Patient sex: M
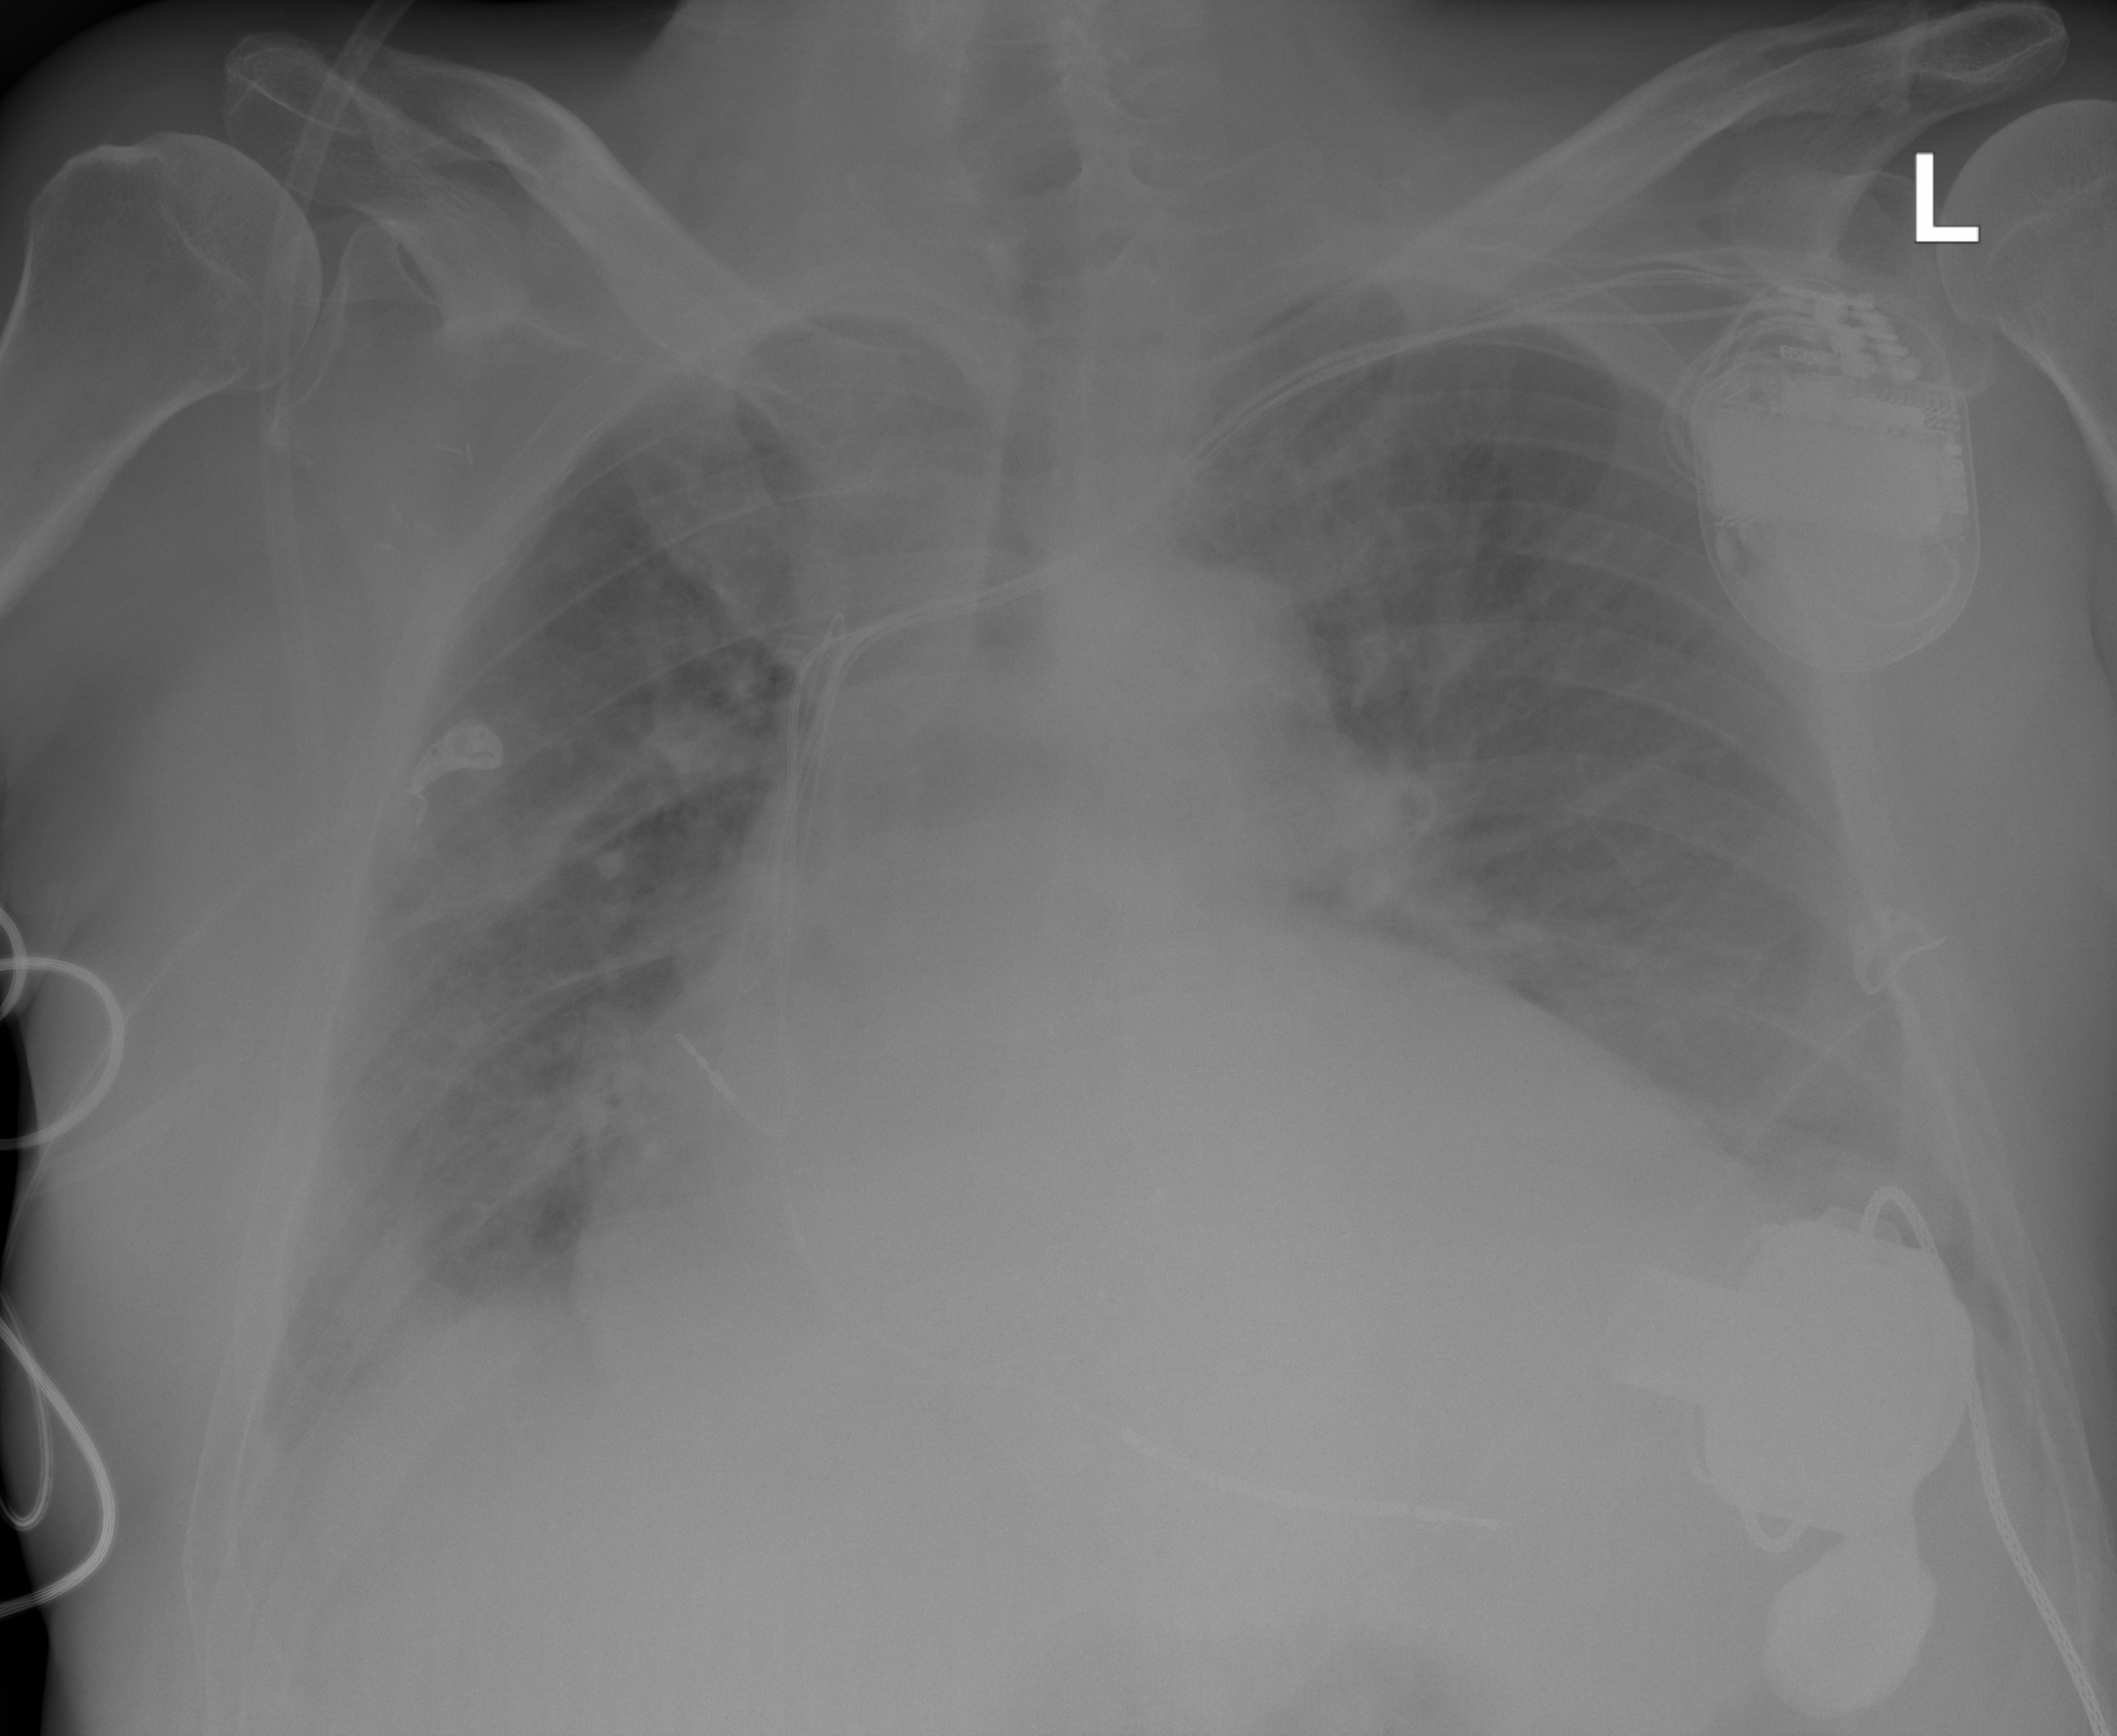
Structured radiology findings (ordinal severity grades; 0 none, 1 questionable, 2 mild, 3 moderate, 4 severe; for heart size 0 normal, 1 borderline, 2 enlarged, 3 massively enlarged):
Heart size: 3
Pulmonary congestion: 2
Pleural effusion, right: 2
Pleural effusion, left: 2
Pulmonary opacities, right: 2
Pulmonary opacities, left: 2
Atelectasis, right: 2
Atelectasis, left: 2